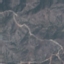
Label: HerbaceousVegetation